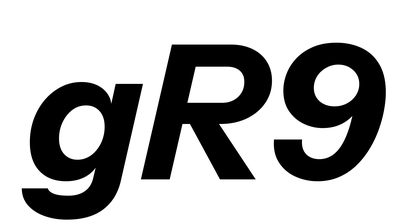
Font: InstrumentSans-Italic_Bold_Italic